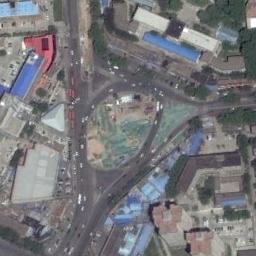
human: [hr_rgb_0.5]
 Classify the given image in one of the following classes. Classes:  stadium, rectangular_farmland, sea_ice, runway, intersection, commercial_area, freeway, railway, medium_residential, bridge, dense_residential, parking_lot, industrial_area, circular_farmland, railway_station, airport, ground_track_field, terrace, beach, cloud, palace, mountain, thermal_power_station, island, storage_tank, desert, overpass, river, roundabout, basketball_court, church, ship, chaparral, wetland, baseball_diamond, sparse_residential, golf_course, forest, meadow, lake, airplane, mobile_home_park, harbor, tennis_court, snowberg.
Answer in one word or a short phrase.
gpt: roundabout